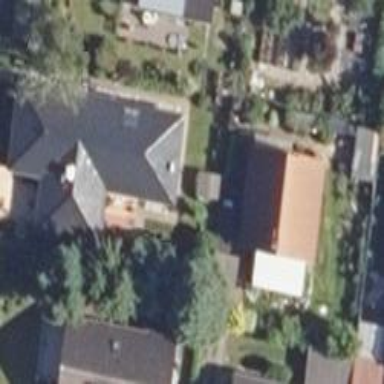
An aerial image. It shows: Detached building.